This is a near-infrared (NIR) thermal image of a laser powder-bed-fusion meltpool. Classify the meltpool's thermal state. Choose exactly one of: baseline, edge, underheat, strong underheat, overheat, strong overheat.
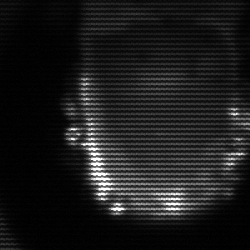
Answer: baseline